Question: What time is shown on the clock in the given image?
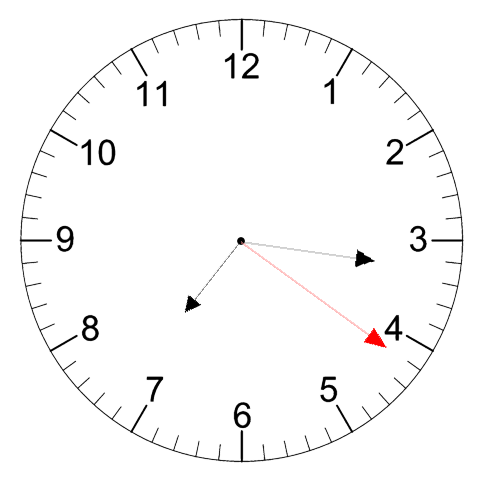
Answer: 07:16:21